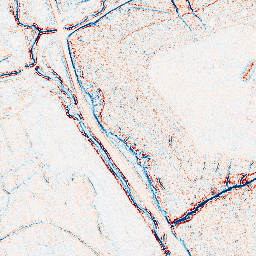
Category: edge_preserving
Decomposition family: bilateral
Decomposition parameters: d: 5
sigma_color: 75
sigma_space: 150
Upsampling method: sinc_hamming
Upsampling parameters: scale: 4
kernel_size: 16
Upsampling scale: 4